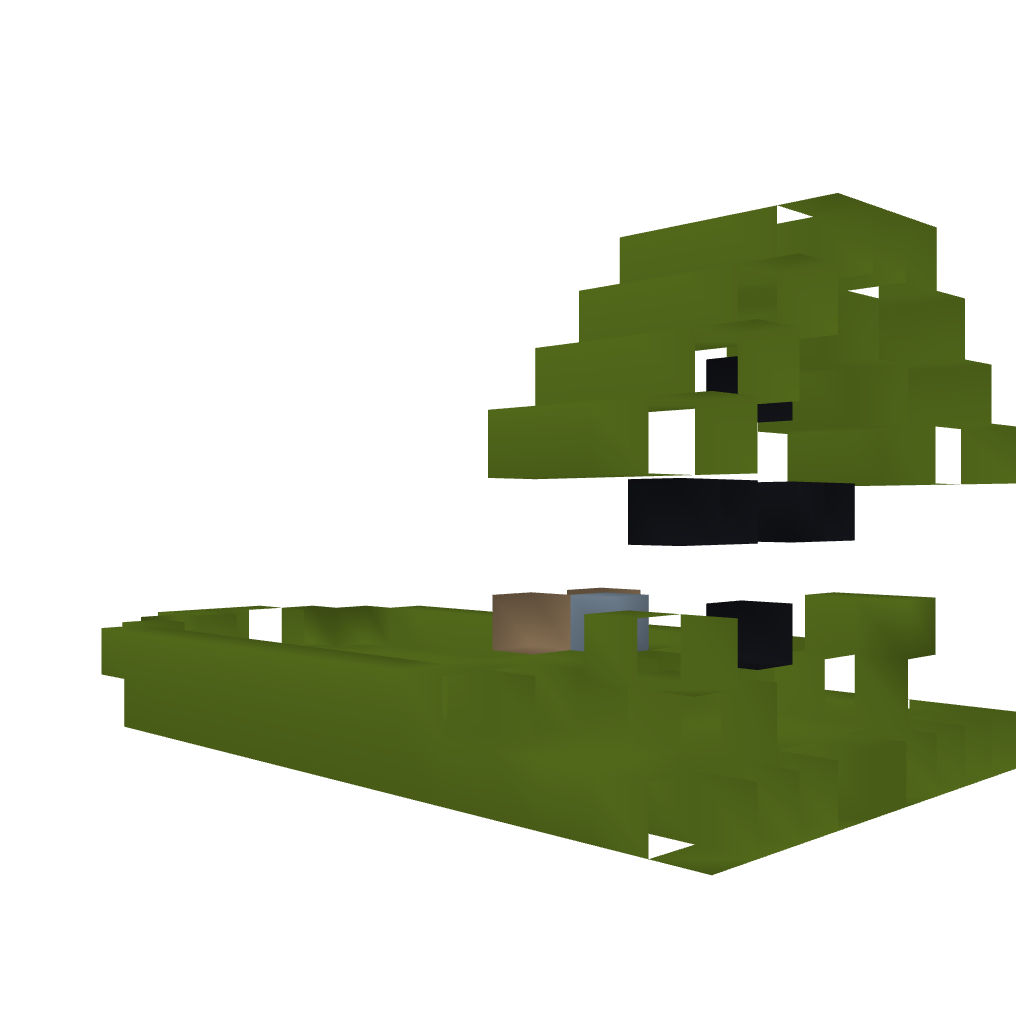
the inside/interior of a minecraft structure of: Airboat